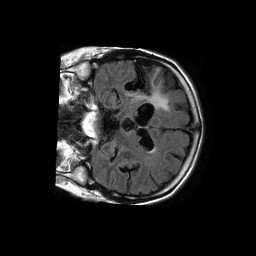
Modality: FLAIR
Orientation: coronal
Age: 61
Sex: male
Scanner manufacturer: philips
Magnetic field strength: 1.5 T
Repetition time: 6 s
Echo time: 0.12 s